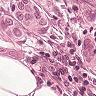
Metastatic tissue present: yes